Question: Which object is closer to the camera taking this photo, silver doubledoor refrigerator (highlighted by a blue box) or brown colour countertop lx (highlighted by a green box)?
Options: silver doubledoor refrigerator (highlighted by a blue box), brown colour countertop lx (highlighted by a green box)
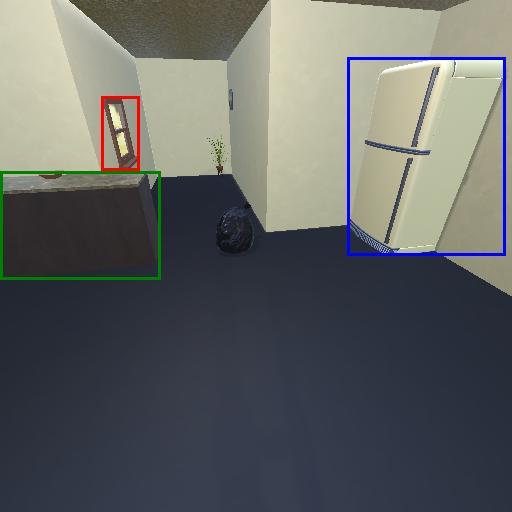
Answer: silver doubledoor refrigerator (highlighted by a blue box)